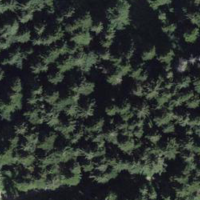
EUNIS habitat code: 43
Species observed at this site:
Lysimachia nemorum